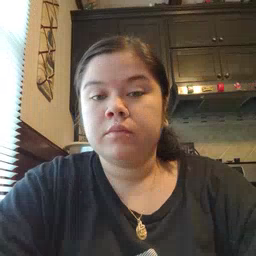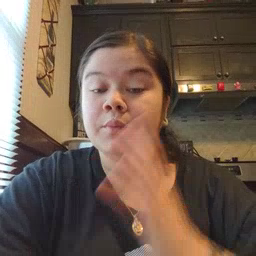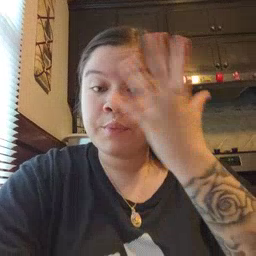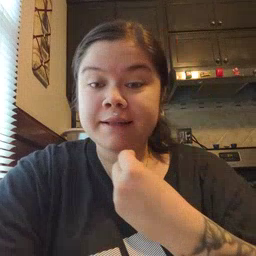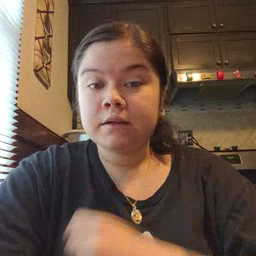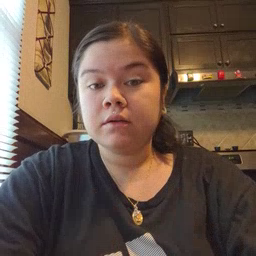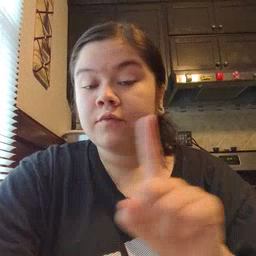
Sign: pretty